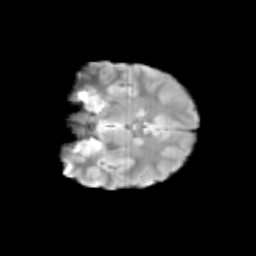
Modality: T2w
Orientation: coronal
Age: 11
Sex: female
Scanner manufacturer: siemens
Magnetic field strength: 3 T
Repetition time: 3.8 s
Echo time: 0.07 s